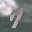
Label: 7